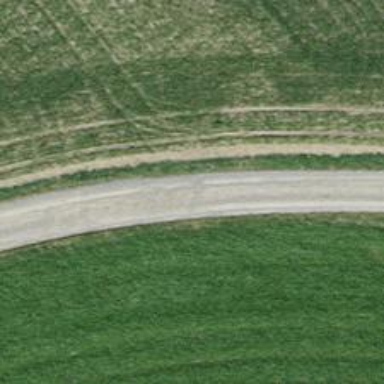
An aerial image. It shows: Dirt track road with grade 3 tracktype.